Field crop: maize
Growth stage: 2
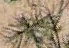
Species: salsola